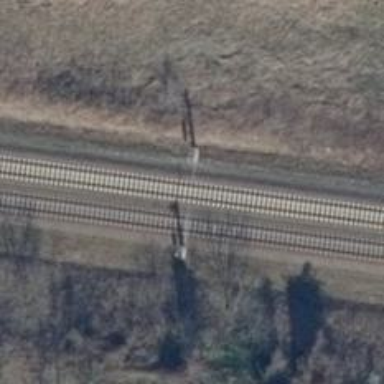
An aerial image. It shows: Railway milestone with catenary mast.